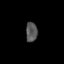
Tissue: prostate
Cell type: T cells
Senescence score: 0.8635
Nuclear area (px): 221
Mean DAPI intensity: 85.738